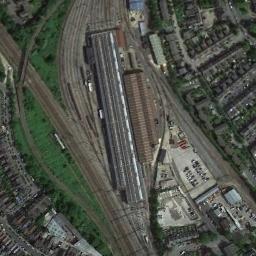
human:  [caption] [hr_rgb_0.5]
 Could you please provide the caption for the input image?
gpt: The railway station has some railways and striped buildings and the residential area is next to the railway station .

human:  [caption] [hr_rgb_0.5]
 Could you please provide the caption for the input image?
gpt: The railway station is next to some buildings and grass .

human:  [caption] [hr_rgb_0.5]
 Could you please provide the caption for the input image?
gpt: There are many buildings beside the railway station .

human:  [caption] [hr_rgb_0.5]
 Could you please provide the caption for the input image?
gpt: A well-equipped railway station in a good suburb .

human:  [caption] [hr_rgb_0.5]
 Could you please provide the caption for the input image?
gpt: There are many buildings and a green meadow beside the railway station .